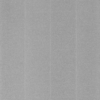
Label: dusty